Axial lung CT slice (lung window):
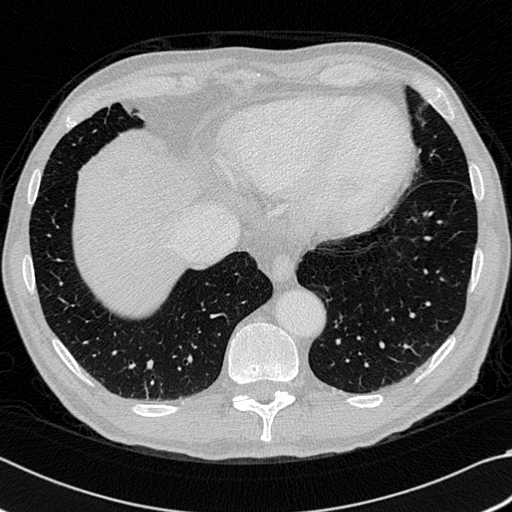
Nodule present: no